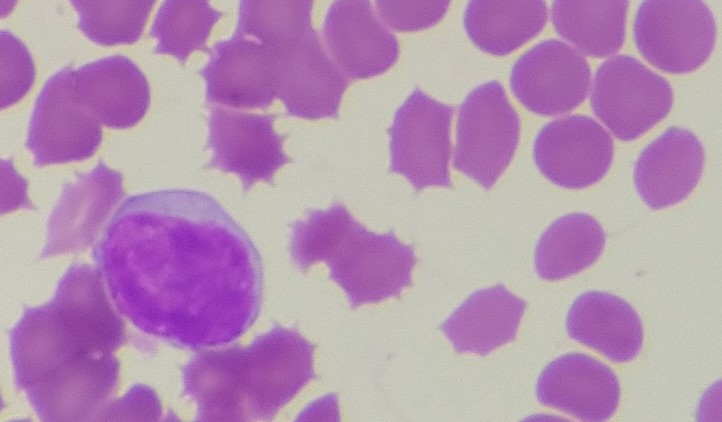
White blood cell type: Lymphocyte